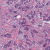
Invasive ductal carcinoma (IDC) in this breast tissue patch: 1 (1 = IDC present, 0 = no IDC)